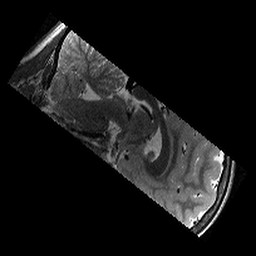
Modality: T2w
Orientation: sagittal
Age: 9
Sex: male
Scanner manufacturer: siemens
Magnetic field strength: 3 T
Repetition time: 9.23 s
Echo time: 0.067 s